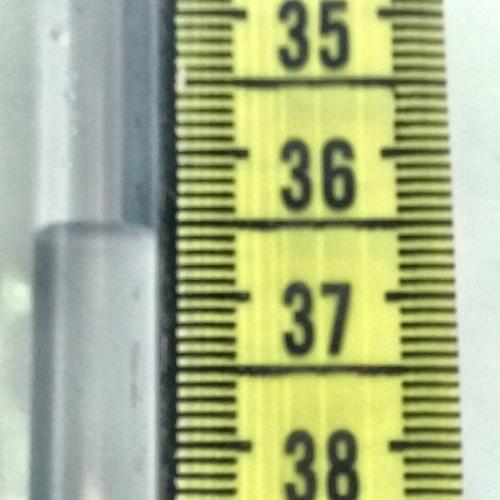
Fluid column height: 36.6 cm